Question: I have a very simple layout: RelativeLayout with a MapView and a ToggleButton. Why is the ToggleButton showing up transparent when I didn't specify it should anywhere, and the real question, how can I make it stop?

'''
<RelativeLayout xmlns:android="http://schemas.android.com/apk/res/android"
android:id="@+id/mainlayout"
android:orientation="vertical"
android:layout_width="fill_parent"
android:layout_height="fill_parent" >
<com.google.android.maps.MapView
android:id="@+id/mapview"
android:layout_width="fill_parent"
android:layout_height="fill_parent"
android:clickable="true"
android:apiKey="NoYouCantSeeMyKey" />
<ToggleButton android:id="@+id/aerialsbutton"
android:layout_width="150px"
android:layout_height="50px"
android:textOn="Aerials On"
android:textOff="Aerials Off"
android:layout_alignParentRight="true" />
</RelativeLayout>
'''
I've tried setting alpha to 1 and switching the order of MapView and ToggleButton with no luck. Any help is much appreciated.
UPDATE: I have my Applcation theme set to 'android:theme="@android:style/Theme.Holo.NoActionBar"'. Could that matter?
UPDATE 2: The theme makes no difference. Pretty stumped here.
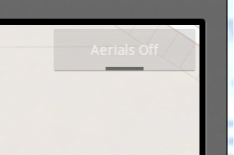
Answer: You must have a theme or a style applied to it which is defined somewhere else. That's not a default toggle button style. Here's a portion of a screen capture of a nearly identical xml in a test project of mine - this shows the default toggle button:

I hope this is of some use.